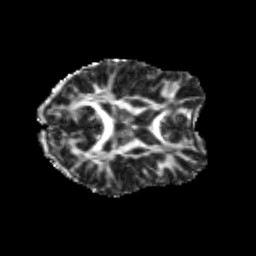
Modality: FA
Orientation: axial
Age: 25
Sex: female
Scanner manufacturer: siemens
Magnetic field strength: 3 T
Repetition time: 3.5 s
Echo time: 0.104 s